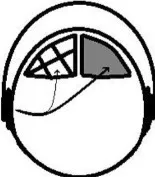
Illustration representing monaural and dichotic conditions. (A) Monaural condition with speech stimuli presented on the left ear. Contralateral pathways transport the speech stimuli to the right hemisphere, where it is successfully processed.
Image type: radiology (x_ray)